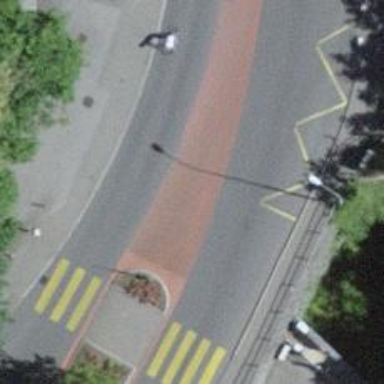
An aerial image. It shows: Secondary road with asphalt surface and designated cycle lane.